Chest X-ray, PA view. Patient: 74 years old, sex F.
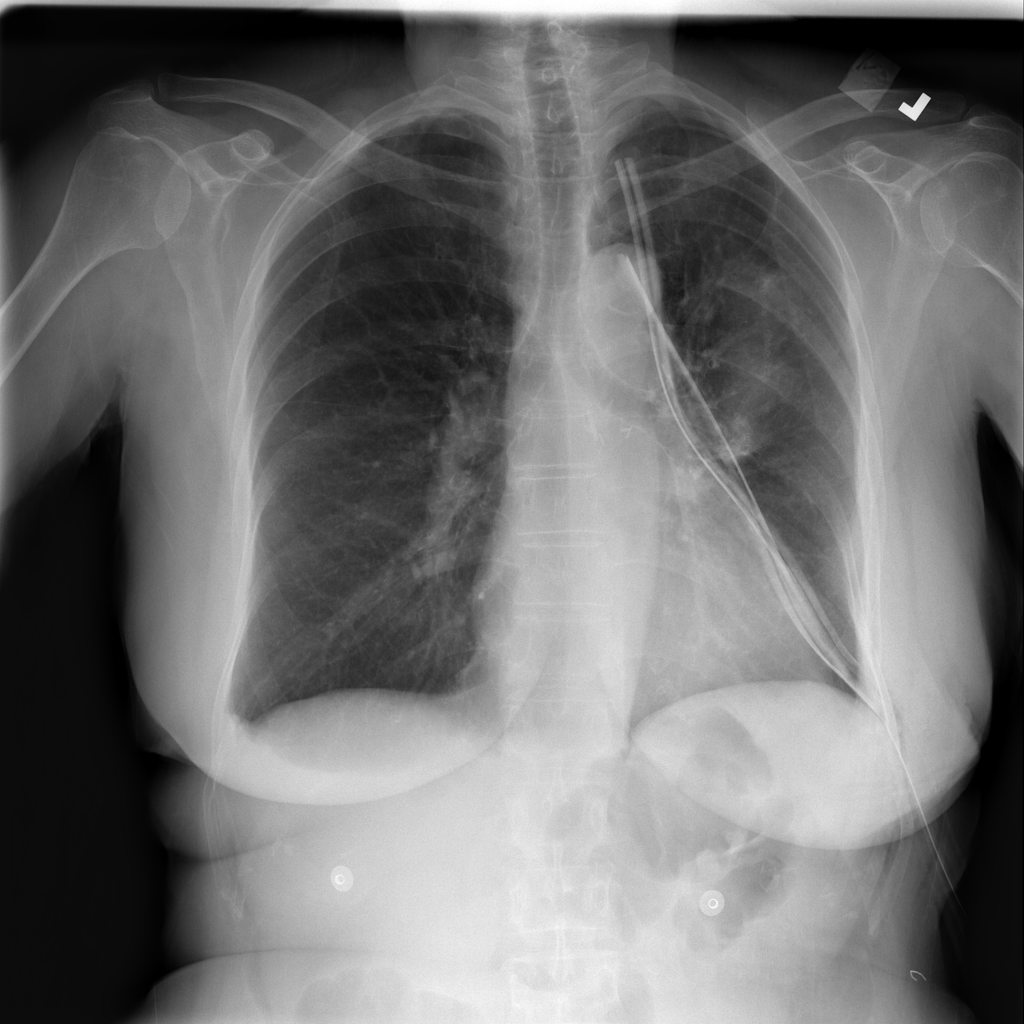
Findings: No Finding